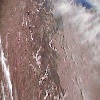
Label: land